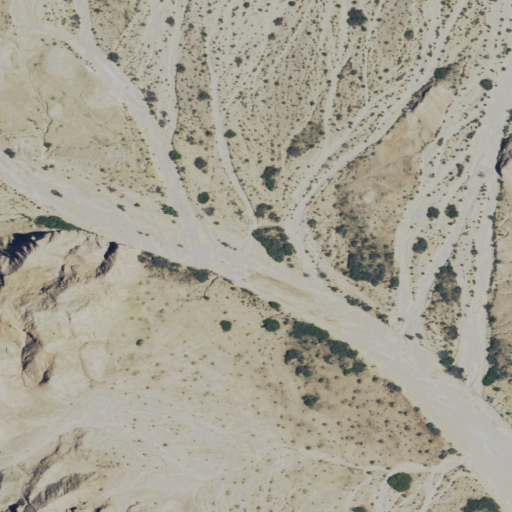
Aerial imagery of valley in California named Red Rock Canyon containing only barren land